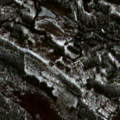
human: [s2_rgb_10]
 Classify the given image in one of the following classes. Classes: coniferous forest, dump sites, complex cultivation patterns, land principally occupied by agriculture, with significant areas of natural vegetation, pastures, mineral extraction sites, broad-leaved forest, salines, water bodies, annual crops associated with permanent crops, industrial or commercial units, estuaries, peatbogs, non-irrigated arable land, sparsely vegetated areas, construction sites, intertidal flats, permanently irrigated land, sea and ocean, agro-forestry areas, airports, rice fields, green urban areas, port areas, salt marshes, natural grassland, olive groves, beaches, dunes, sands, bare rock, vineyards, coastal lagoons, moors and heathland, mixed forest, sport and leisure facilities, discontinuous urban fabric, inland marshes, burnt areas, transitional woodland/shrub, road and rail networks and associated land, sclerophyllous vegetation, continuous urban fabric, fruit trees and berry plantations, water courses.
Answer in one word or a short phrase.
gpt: coniferous forest, mixed forest, peatbogs